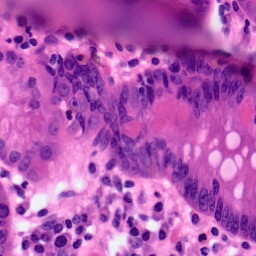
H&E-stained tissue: Pancreatic